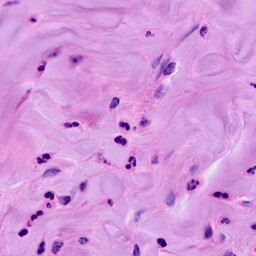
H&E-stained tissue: Breast